Current action and preconditions to check: trajectory_clear

Your task: For each precondition in the list above, predict whether it will hold at this action.

Consider the current scene as observed from the mobile robot's camera, and analyze the predicted future states of all dynamic agents (e.g., people, animals, vehicles, or any moving entities) within the NEXT SECOND.

IMPORTANT: Only answer "very likely" if you are absolutely certain—based on strong, clear evidence—that a dynamic agent will violate the precondition in the predicted future state. Do NOT answer "very likely" for unlikely, ambiguous, or low-probability risks.

Ask yourself for each precondition: Is there a high probability, with clear and convincing evidence, that the predicted future states of any dynamic agent will interfere with the predicted future state of the currently executing action within the NEXT SECOND, causing that precondition to fail?

Assess the risk level based on these predictions. Use "likely" or "very likely" if motions create a clear risk of interference.

Use "neutral" or "improbable" if agents are nearby but their predicted paths are clearly diverging or non-conflicting.

Failure Risk Categories: "very improbable", "improbable", "neutral", "likely", "very likely"

Answer Format: Output ONLY the probability_of_failure value from these categories: "very improbable", "improbable", "neutral", "likely", "very likely"

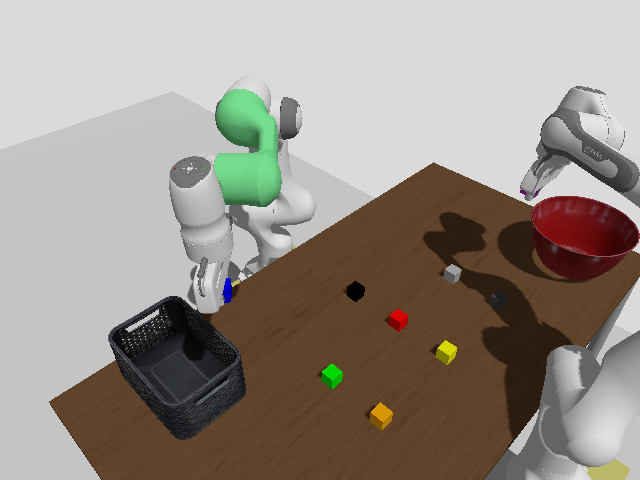

Answer: very improbable